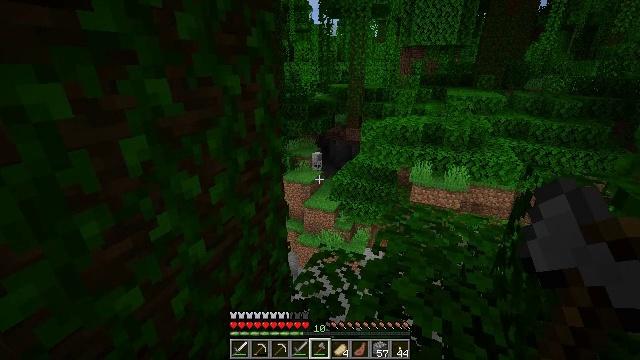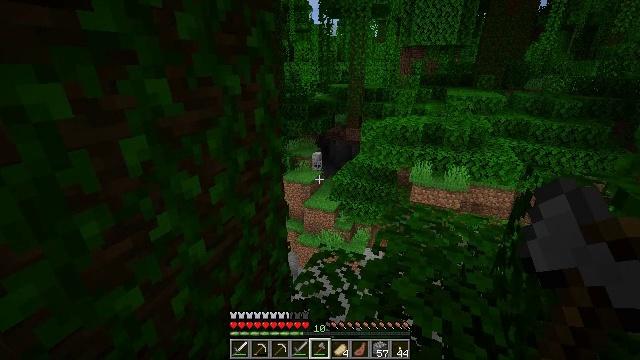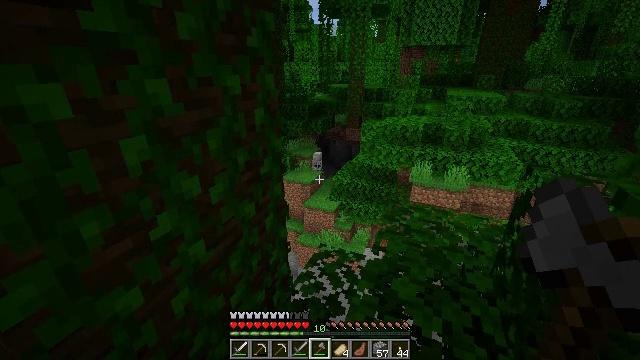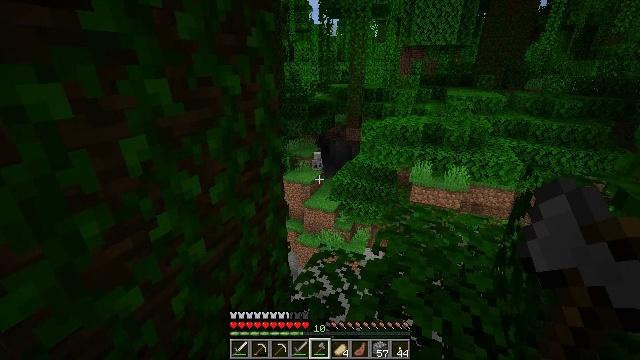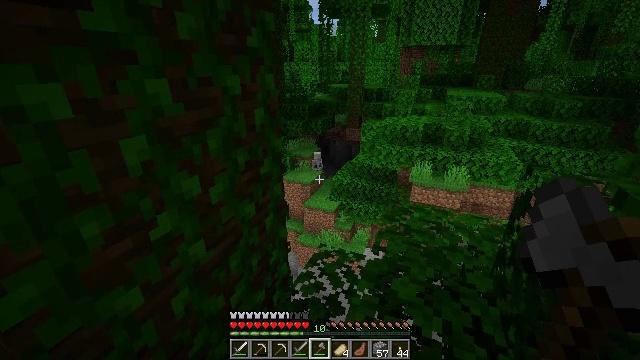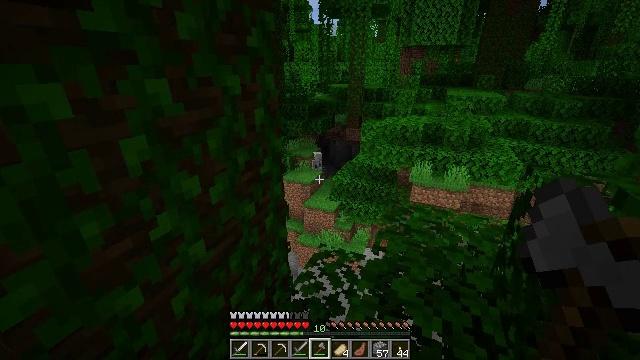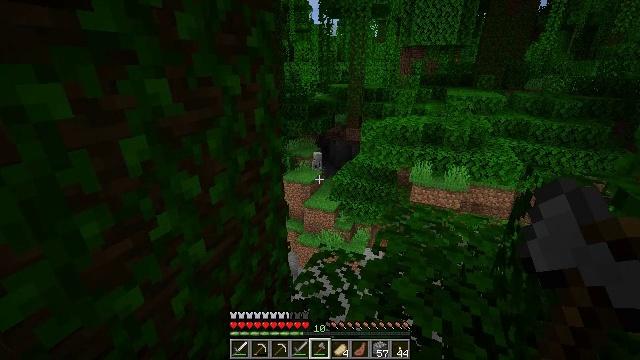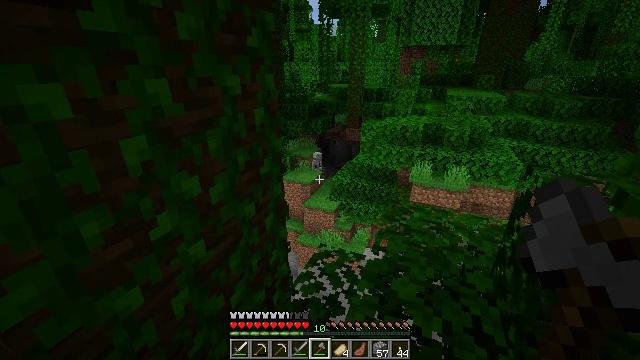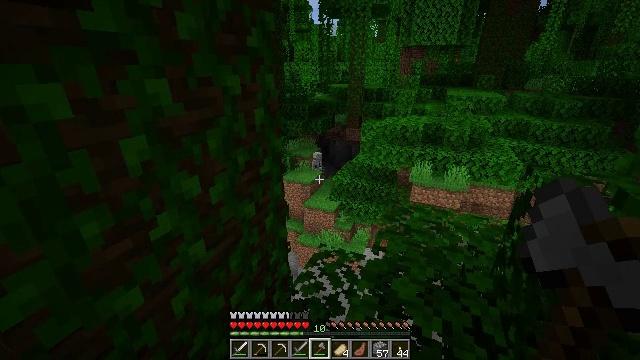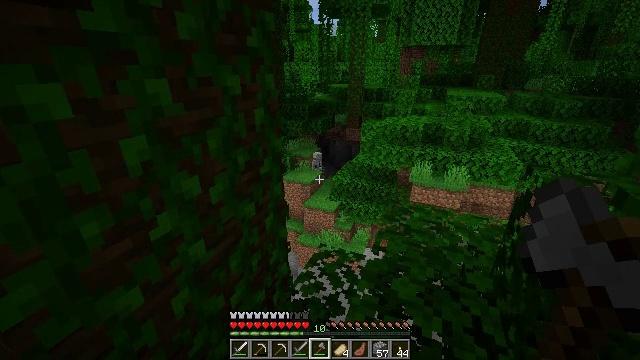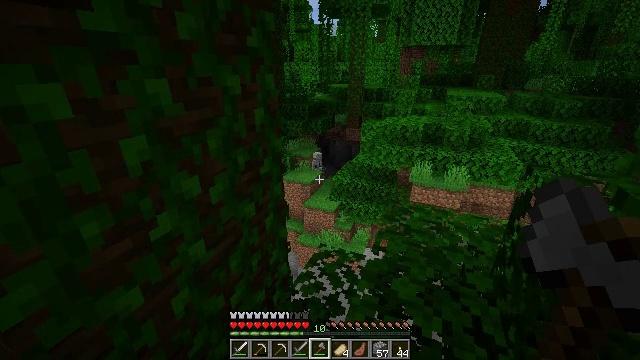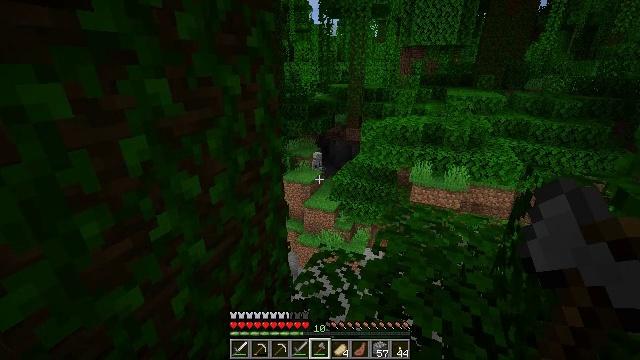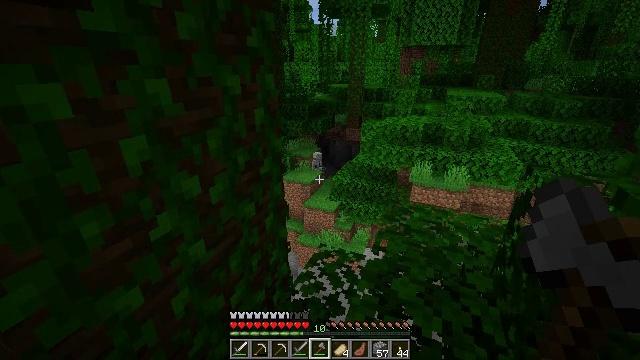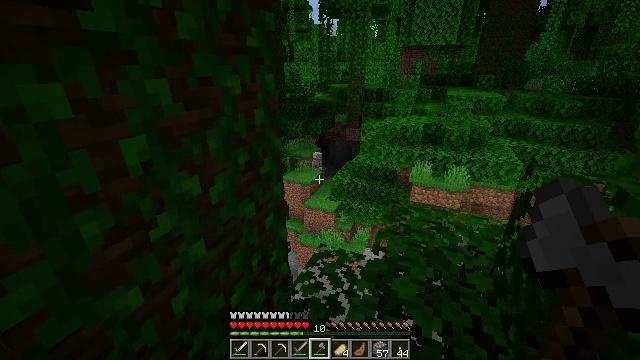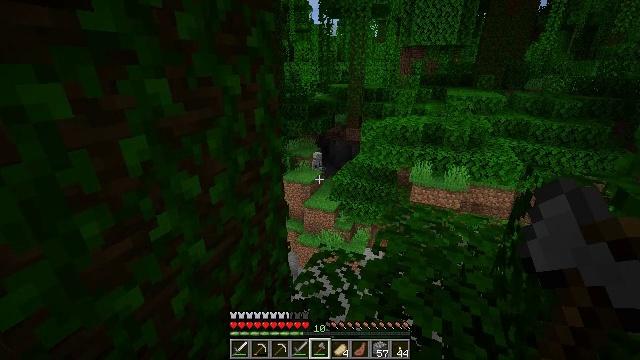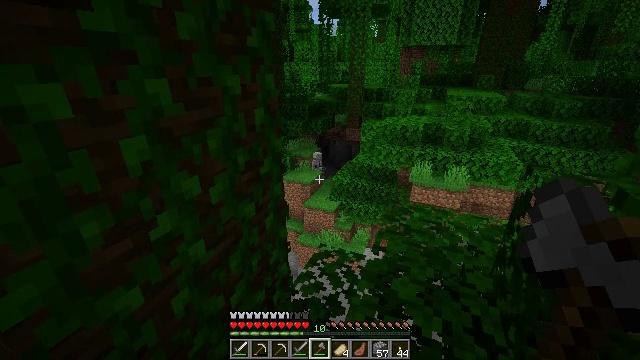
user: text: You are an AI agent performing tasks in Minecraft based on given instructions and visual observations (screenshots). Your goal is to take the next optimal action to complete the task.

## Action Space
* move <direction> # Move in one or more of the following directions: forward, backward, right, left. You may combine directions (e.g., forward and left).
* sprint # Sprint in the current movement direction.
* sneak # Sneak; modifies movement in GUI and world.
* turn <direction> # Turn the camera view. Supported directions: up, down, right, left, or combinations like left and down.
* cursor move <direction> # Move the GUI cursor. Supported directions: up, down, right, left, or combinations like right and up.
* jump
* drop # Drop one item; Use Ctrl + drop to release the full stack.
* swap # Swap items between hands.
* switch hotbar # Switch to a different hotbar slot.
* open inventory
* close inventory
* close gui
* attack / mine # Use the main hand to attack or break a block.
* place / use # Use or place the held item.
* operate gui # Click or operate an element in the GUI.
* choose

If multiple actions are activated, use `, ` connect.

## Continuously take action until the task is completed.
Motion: motion action
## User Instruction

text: Harvest grass block to clear the area.
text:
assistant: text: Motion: no_op
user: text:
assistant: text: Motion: no_op
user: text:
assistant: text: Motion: no_op
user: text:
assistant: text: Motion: no_op
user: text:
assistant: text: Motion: no_op
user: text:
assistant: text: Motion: no_op
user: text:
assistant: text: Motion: no_op
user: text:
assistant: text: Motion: no_op
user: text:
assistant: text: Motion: no_op
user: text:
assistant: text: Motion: no_op
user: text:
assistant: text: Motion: no_op
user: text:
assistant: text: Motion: no_op
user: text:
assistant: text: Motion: no_op
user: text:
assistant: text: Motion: no_op
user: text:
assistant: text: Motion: no_op
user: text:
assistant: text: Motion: no_op
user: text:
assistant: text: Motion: no_op
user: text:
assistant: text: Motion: no_op
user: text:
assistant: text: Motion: turn down
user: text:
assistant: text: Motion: no_op
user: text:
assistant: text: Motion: no_op
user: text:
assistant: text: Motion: no_op
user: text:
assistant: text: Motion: no_op
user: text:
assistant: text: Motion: no_op
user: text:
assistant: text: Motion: no_op
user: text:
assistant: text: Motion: no_op
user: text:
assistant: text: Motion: no_op
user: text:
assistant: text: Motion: no_op
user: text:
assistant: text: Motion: no_op
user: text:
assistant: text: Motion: no_op